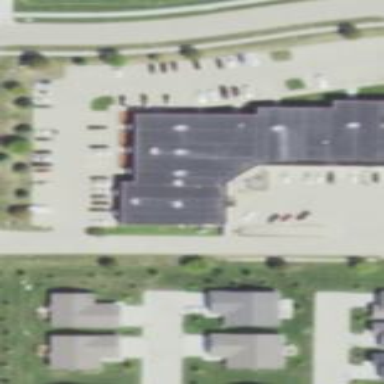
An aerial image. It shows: Building.